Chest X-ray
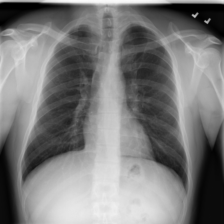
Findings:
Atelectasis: negative
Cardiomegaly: negative
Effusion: negative
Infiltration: negative
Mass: negative
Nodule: negative
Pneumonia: negative
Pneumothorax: negative
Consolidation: negative
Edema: negative
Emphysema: negative
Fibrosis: negative
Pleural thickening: negative
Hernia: negative